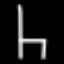
Label: chair